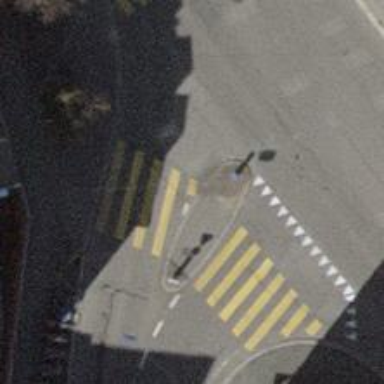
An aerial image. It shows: Kerb barrier.